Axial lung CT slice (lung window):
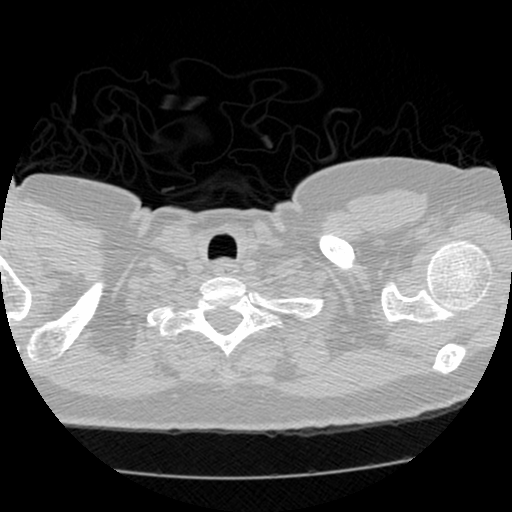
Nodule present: no